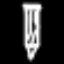
Label: pencil